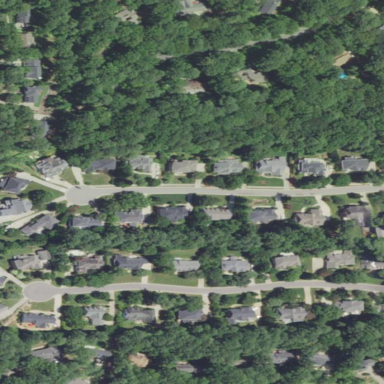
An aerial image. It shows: Residential neighbourhood.